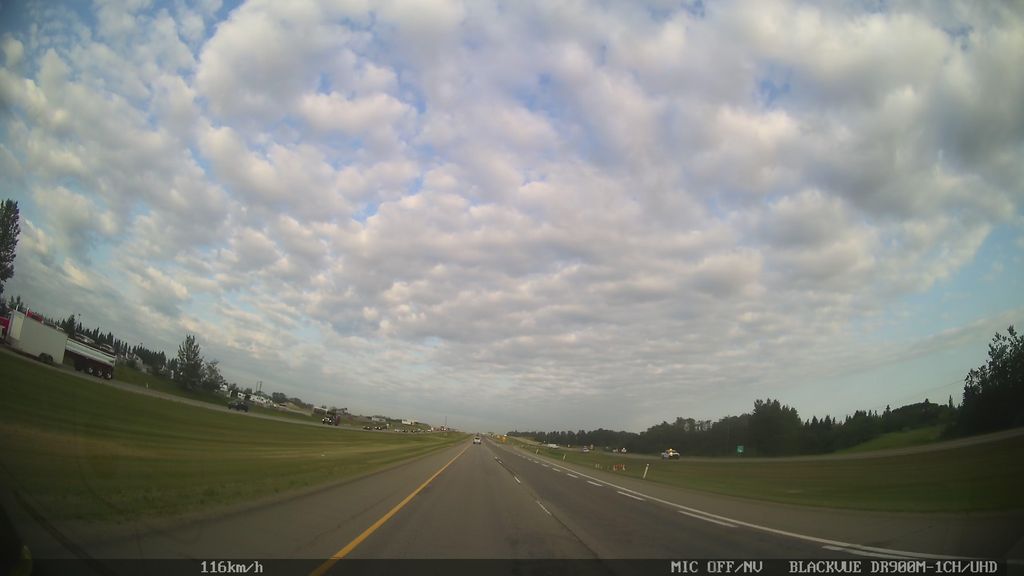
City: edmonton